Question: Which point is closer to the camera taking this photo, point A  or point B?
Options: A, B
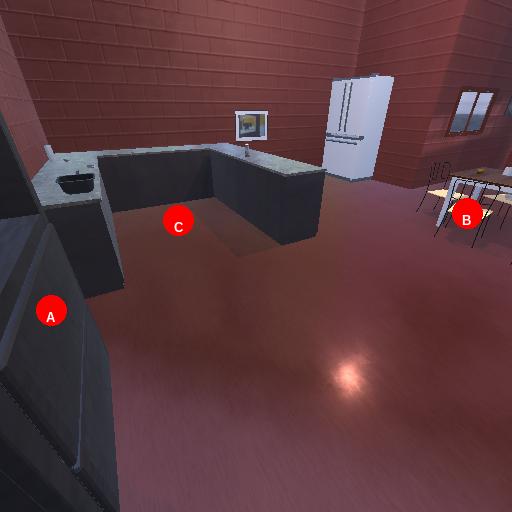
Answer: A